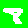
Digit: 8